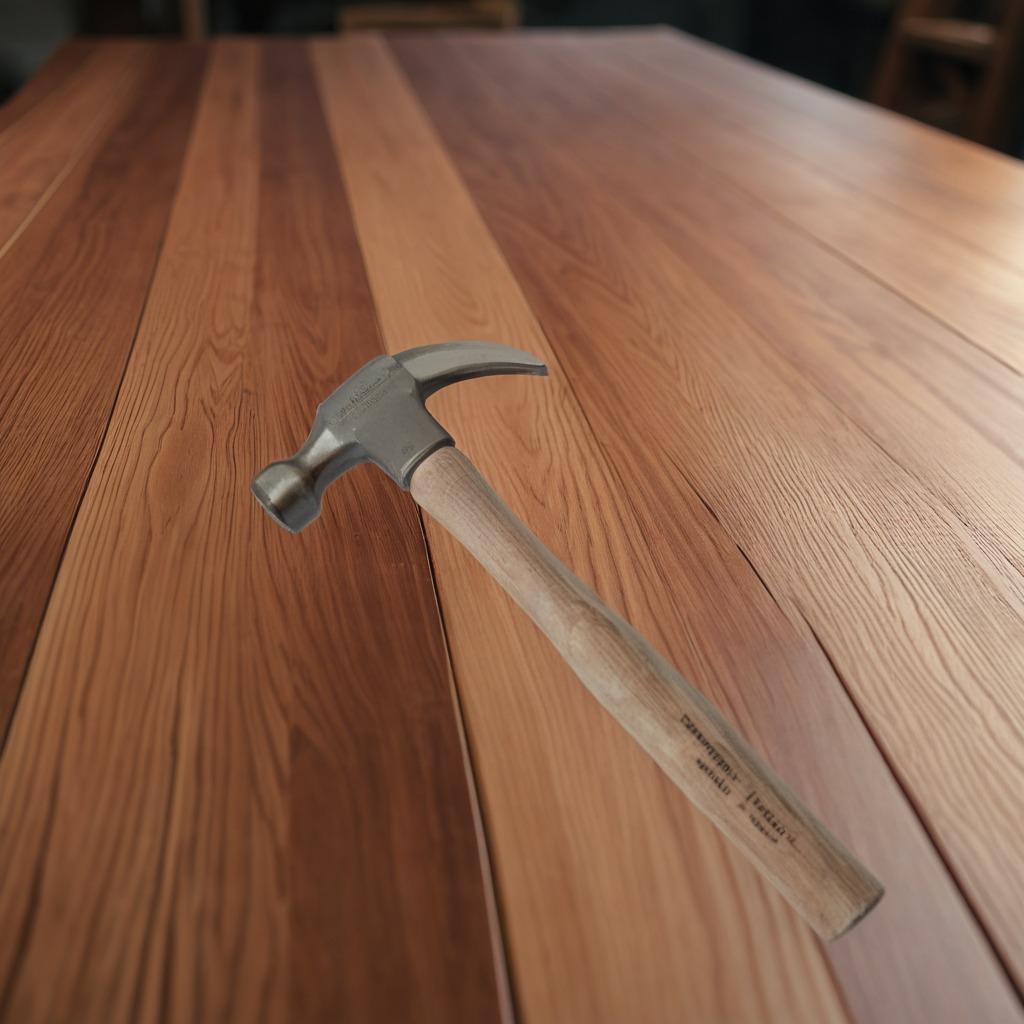
A hammer lies on a wooden table in a carpentry studio rich wood textures side lighting.